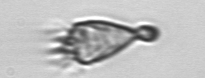
Label: Paratontonia_gracillima